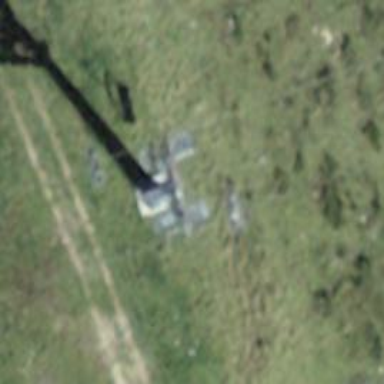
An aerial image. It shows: Pylon used for aerialway.